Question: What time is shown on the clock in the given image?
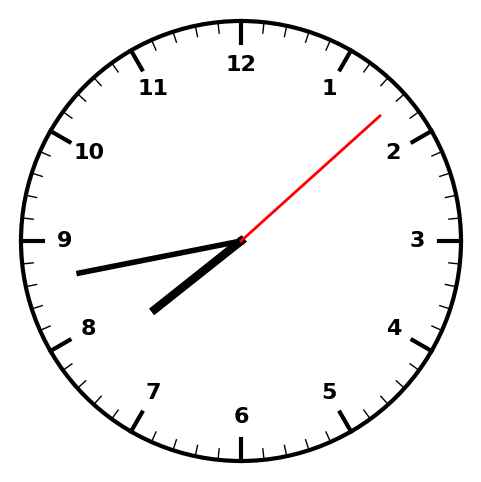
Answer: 07:43:08